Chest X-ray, PA view. Patient: 64 years old, sex M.
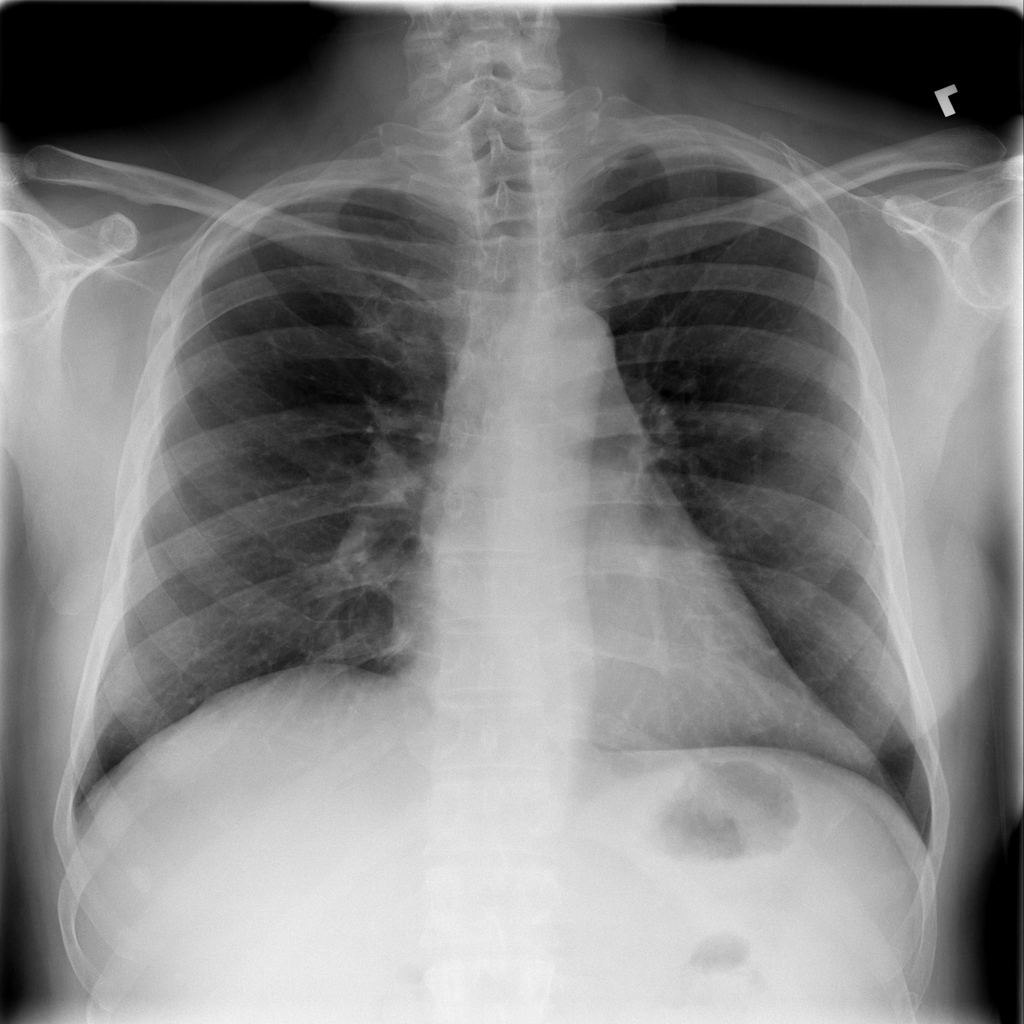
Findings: No Finding